Question: I'm trying to learn how to use textures in OpenGL.I don't have freeimage installed so I had to create the bitmap with a for loop.
What I'm trying to do is to simply take a texture with all red points, and to map it inside a square:
'''
#import <OpenGL/OpenGL.h>
#import <GLUT/GLUT.h>
#import <stdlib.h>
#import <string.h>
#import <math.h>
GLuint texture;
GLfloat (*pixels) [3];
void init()
{
// Inizializzazione
glEnable(GL_DEPTH_TEST);
glMatrixMode(GL_PROJECTION);
glLoadIdentity();
gluPerspective(45, 1, 1, 1000);
glMatrixMode(GL_MODELVIEW);
glLoadIdentity();
gluLookAt(0, 0, -100, 0, 0, 0, 0, 1, 0);
// Inizializzazione della texture
glGenTextures(1, &texture);
pixels= malloc(256*256*sizeof(GLfloat[3]));
for(GLuint i=0; i<256*256;i++)
{
pixels[i][0]=1.0;
pixels[i][1]= pixels[i][2]= 0.0;
}
glTexImage2D(GL_TEXTURE_2D, 0, GL_RGB, 256, 256, 0, GL_RGB, GL_FLOAT, pixels);
}
void display()
{
glClearColor(0, 0, 0, 0);
glClear(GL_COLOR_BUFFER_BIT | GL_DEPTH_BUFFER_BIT);
glEnable(GL_TEXTURE_2D);
glBindTexture(GL_TEXTURE_2D, texture);
glPushMatrix();
glBegin(GL_QUADS);
glVertex3f(0, 0, 0);
glTexCoord2f(0.0, 0.0);
glVertex3f(10, 0, 0);
glTexCoord2f(0.0, 1.0);
glVertex3f(10, 10, 0);
glTexCoord2f(1.0, 1.0);
glVertex3f(0, 10, 0);
glTexCoord2f(0.0, 1.0);
glEnd();
glPopMatrix();
glDisable(GL_TEXTURE_2D);
glutSwapBuffers();
}
int main(int argc, char** argv)
{
glutInit(&argc, argv);
glutInitDisplayMode(GLUT_RGB | GLUT_DEPTH | GLUT_DOUBLE);
glutInitWindowPosition(100, 100);
glutInitWindowSize(600, 600);
glutCreateWindow(argv[0]);
glutDisplayFunc(display);
init();
glutMainLoop();
free(pixels);
return 0;
}
'''
The problem is that all the pixels are red, but I get a white square instead of a red one:

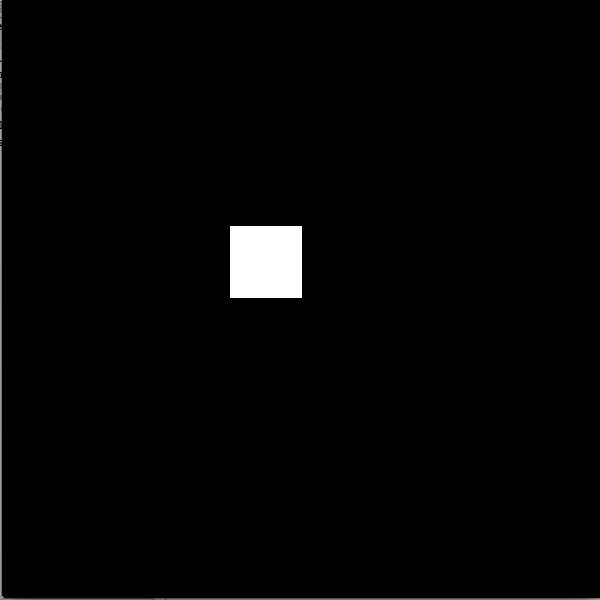
Answer: Give this a shot:
'''
#include <GL/glut.h>
GLuint texture;
void init()
{
// Inizializzazione della texture
unsigned int i;
GLfloat* pixels = (GLfloat*)malloc( 256 * 256 * sizeof( GLfloat ) * 3 );
for( i = 0; i < 256 * 256; i++ )
{
GLuint base = i * 3;
pixels[ base + 0 ] = 1.0f;
pixels[ base + 1 ] = 0.0f;
pixels[ base + 2 ] = 0.0f;
}
glGenTextures(1, &texture);
glBindTexture( GL_TEXTURE_2D, texture );
// disable mipmap filtering since we aren't uploading mipmaps
glTexParameteri( GL_TEXTURE_2D, GL_TEXTURE_MIN_FILTER, GL_LINEAR );
glTexParameteri( GL_TEXTURE_2D, GL_TEXTURE_MAG_FILTER, GL_LINEAR );
glTexImage2D( GL_TEXTURE_2D, 0, GL_RGB, 256, 256, 0, GL_RGB, GL_FLOAT, pixels );
free( pixels);
}
void display( void )
{
glClearColor(0, 0, 0, 0);
glClear(GL_COLOR_BUFFER_BIT | GL_DEPTH_BUFFER_BIT);
glMatrixMode(GL_PROJECTION);
glLoadIdentity();
gluPerspective(45, 1, 1, 1000);
glMatrixMode(GL_MODELVIEW);
glLoadIdentity();
gluLookAt(0, 0, -100, 0, 0, 0, 0, 1, 0);
glEnable(GL_DEPTH_TEST);
glEnable(GL_TEXTURE_2D);
glBindTexture(GL_TEXTURE_2D, texture);
// important because GL_TEXTURE_ENV defaults to GL_MODULATE
glColor3ub(255,255,255);
glPushMatrix();
glBegin(GL_QUADS);
glVertex3f(0, 0, 0);
glTexCoord2f(0.0, 0.0);
glVertex3f(10, 0, 0);
glTexCoord2f(0.0, 1.0);
glVertex3f(10, 10, 0);
glTexCoord2f(1.0, 1.0);
glVertex3f(0, 10, 0);
glTexCoord2f(0.0, 1.0);
glEnd();
glPopMatrix();
glDisable(GL_TEXTURE_2D);
glutSwapBuffers();
}
int main(int argc, char** argv)
{
glutInit(&argc, argv);
glutInitDisplayMode(GLUT_RGB | GLUT_DEPTH | GLUT_DOUBLE);
glutInitWindowPosition(100, 100);
glutInitWindowSize(600, 600);
glutCreateWindow(argv[0]);
init();
glutDisplayFunc(display);
glutMainLoop();
return 0;
}
'''